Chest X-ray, AP view. Patient: 66 years old, sex M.
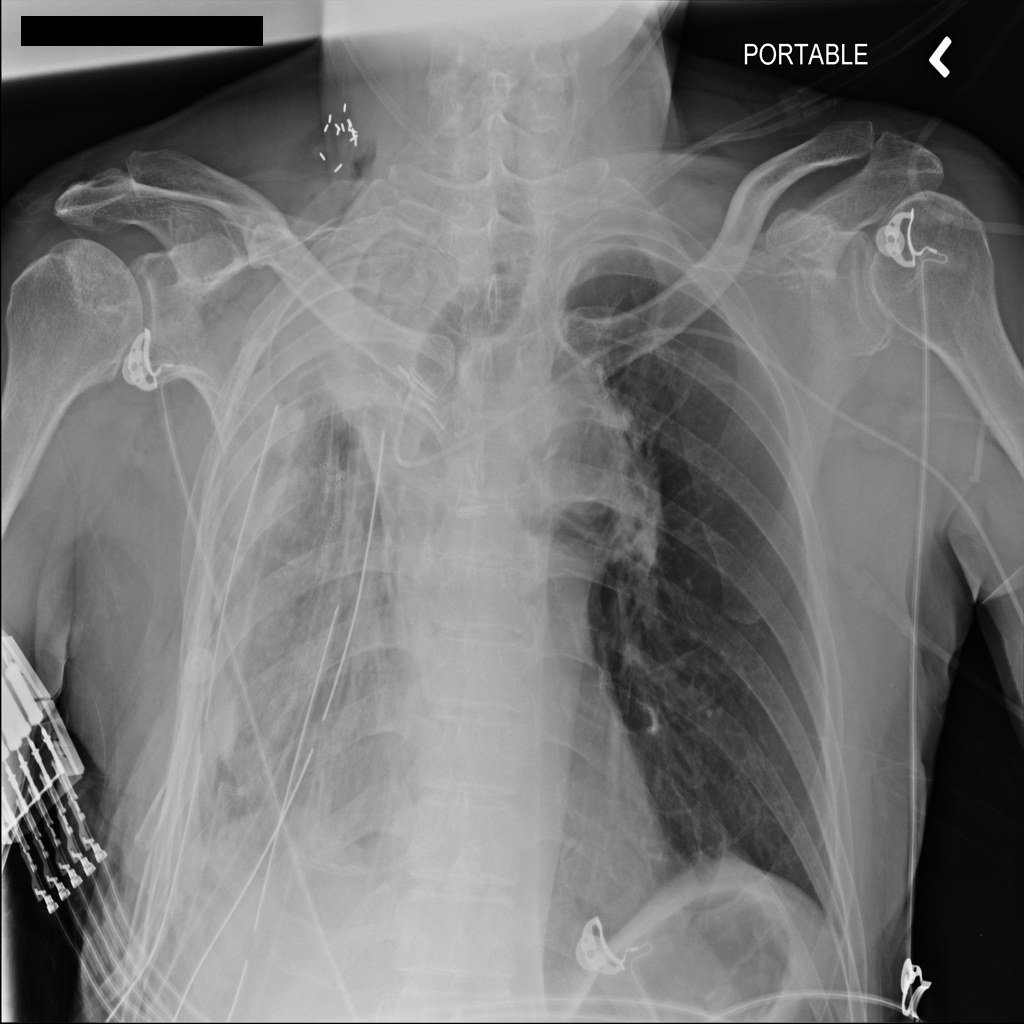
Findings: Effusion